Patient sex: F
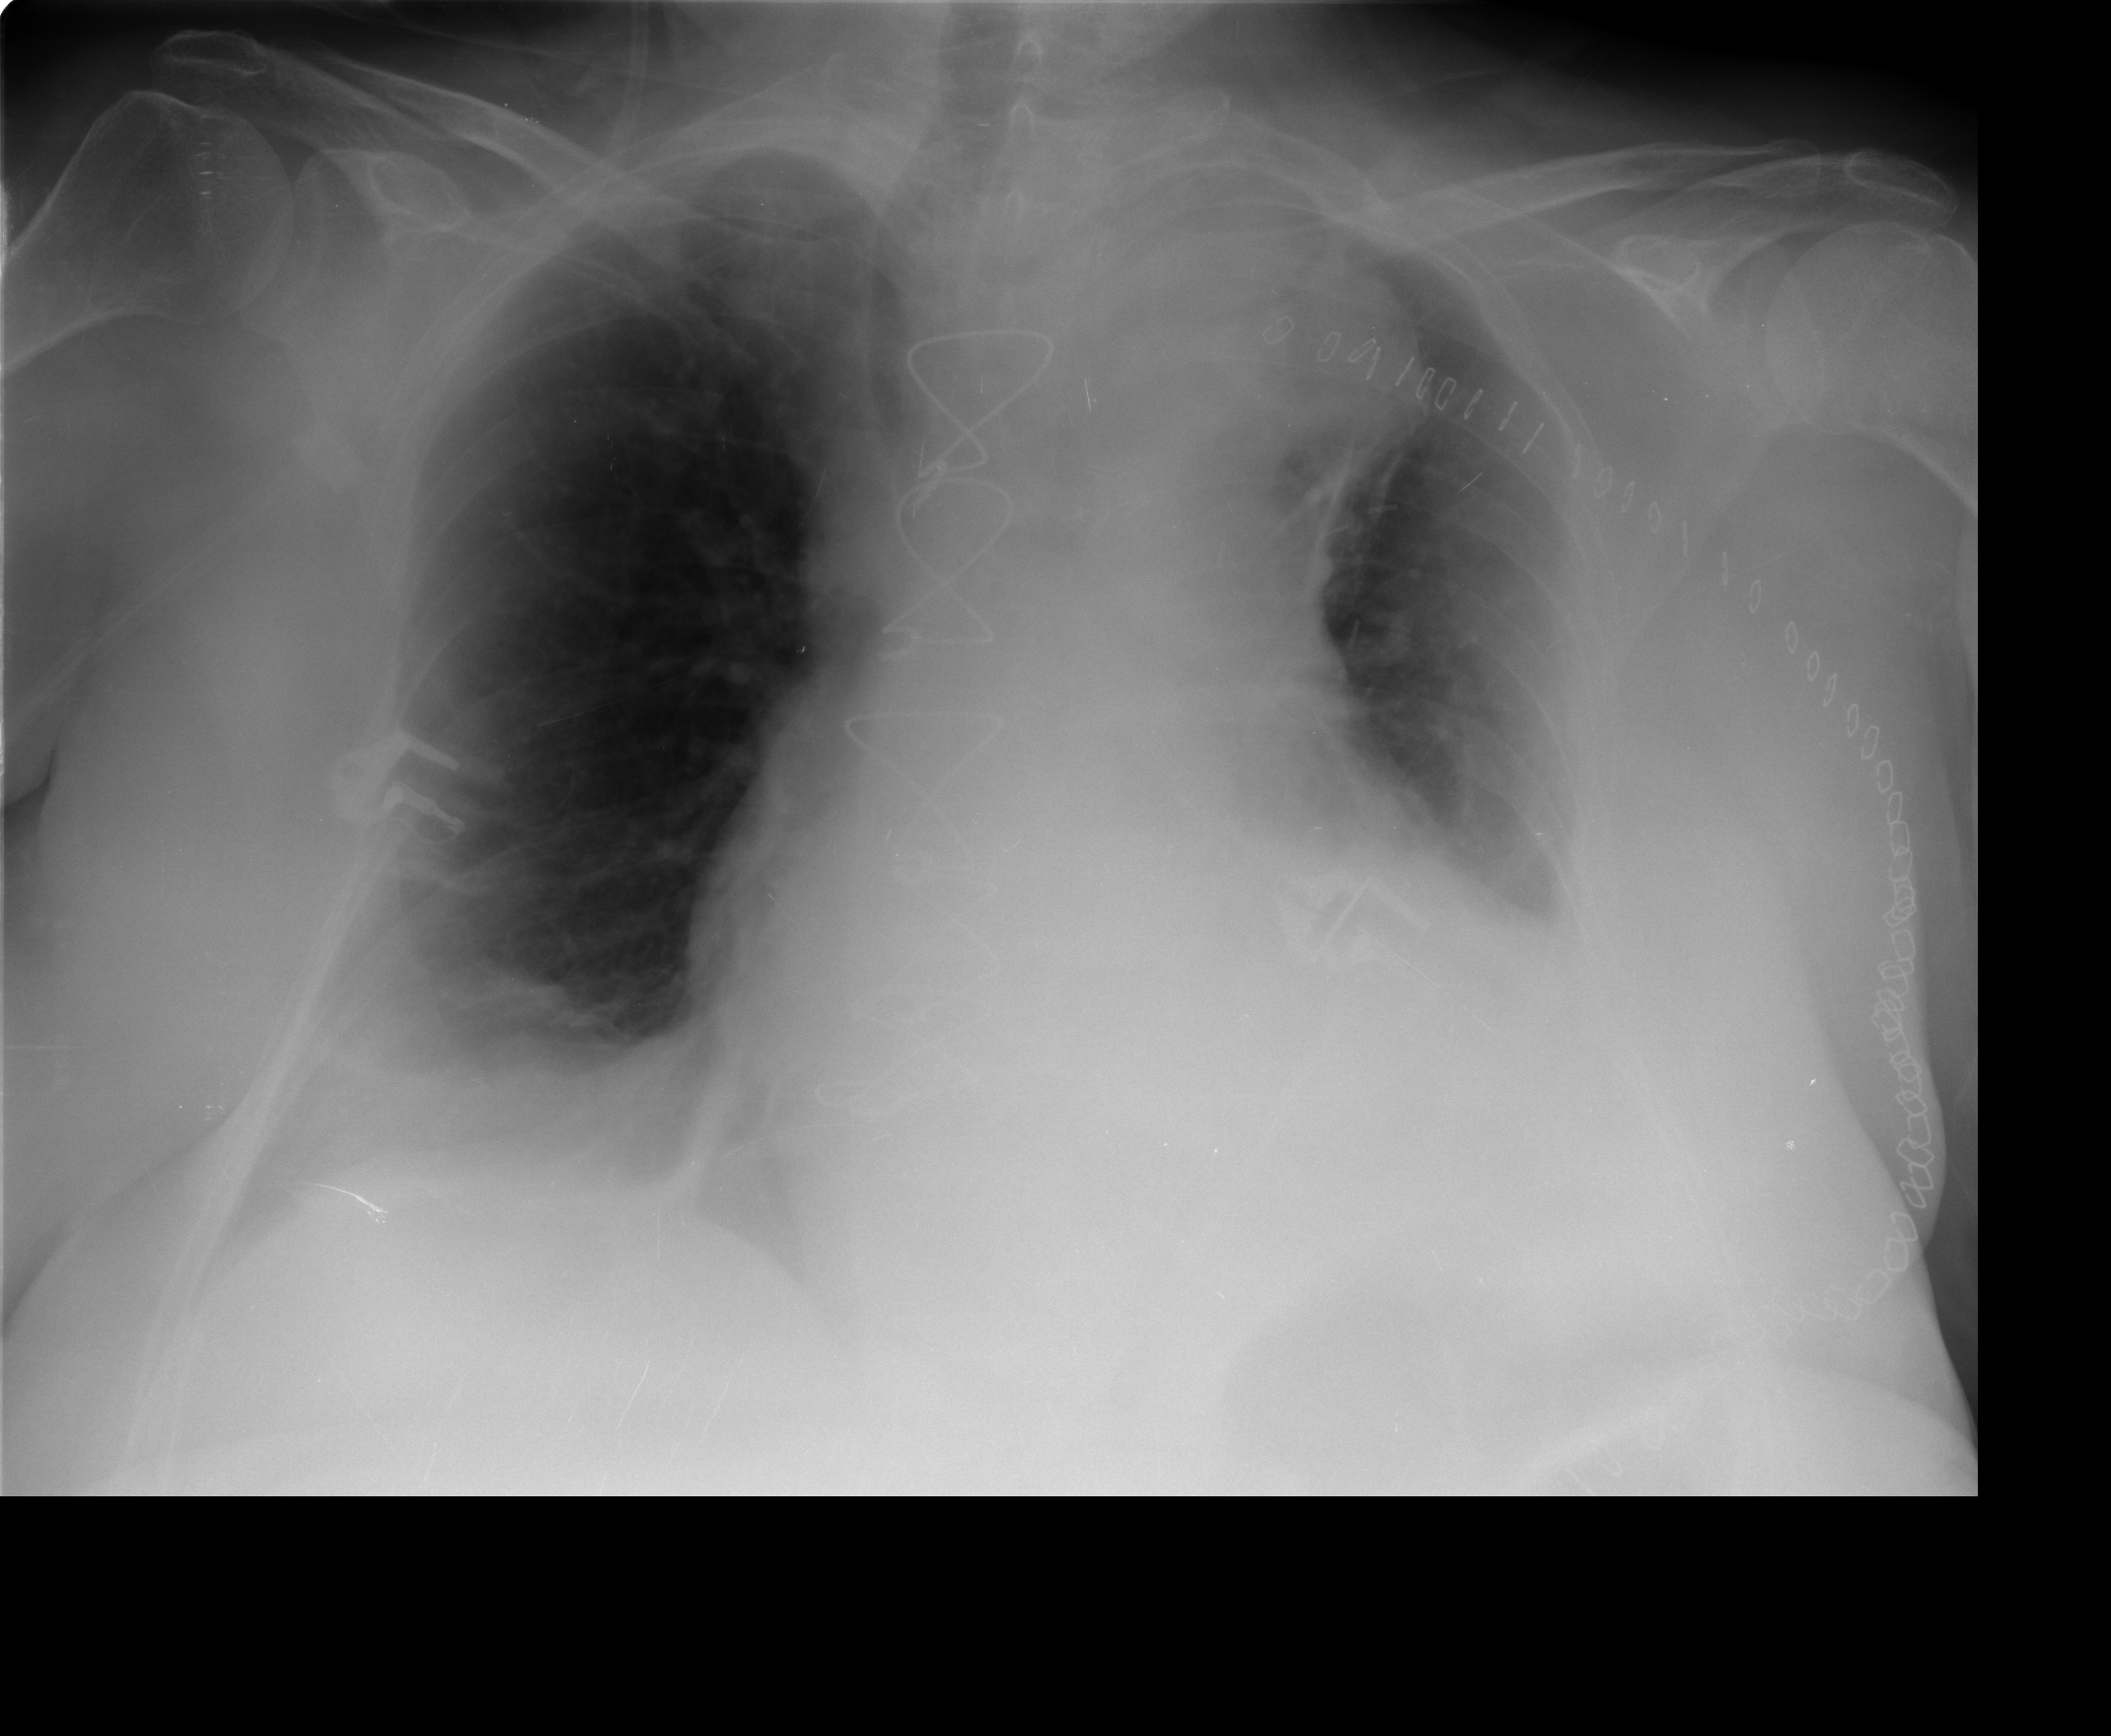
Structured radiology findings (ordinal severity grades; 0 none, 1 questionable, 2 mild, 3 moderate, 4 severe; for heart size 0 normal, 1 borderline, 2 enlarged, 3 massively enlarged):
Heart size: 2
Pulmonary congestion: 1
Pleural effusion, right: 2
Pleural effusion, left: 2
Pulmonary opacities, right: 0
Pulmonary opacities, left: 1
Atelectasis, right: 2
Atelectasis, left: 2